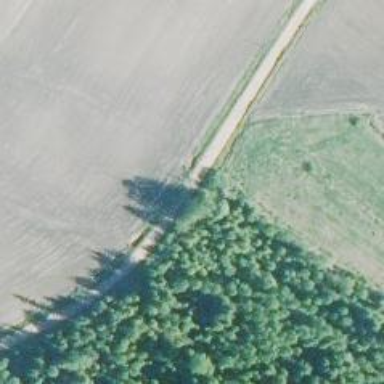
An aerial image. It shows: Unclassified road.